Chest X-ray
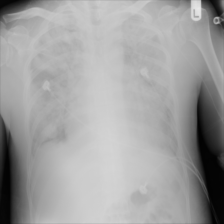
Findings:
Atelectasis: negative
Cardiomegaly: negative
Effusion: negative
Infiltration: positive
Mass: negative
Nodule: negative
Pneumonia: negative
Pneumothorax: negative
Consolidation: negative
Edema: negative
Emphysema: negative
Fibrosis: negative
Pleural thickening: negative
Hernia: negative